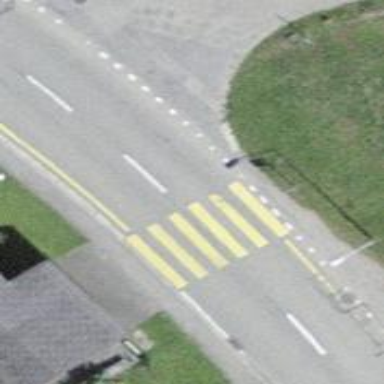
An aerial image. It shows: Marked road crossing.